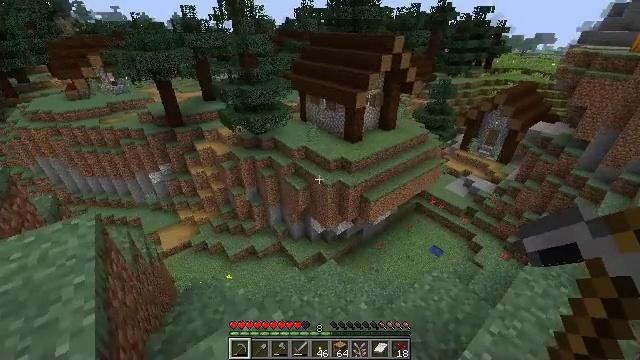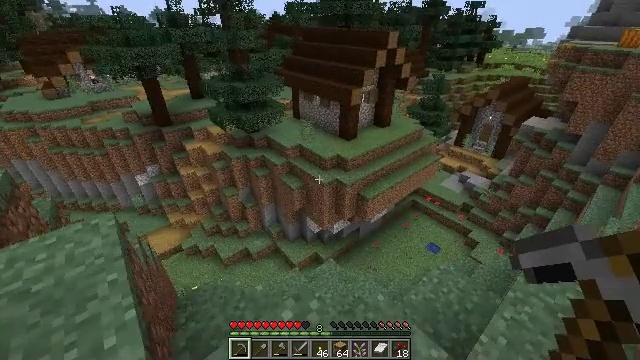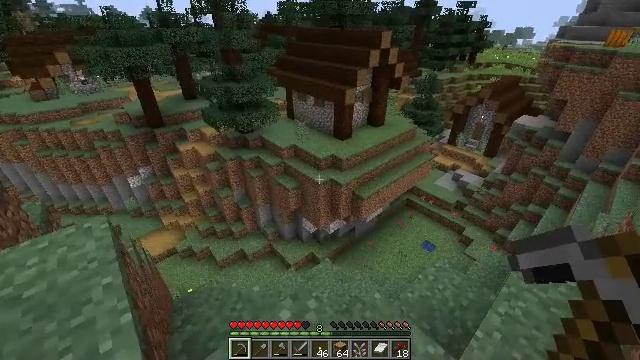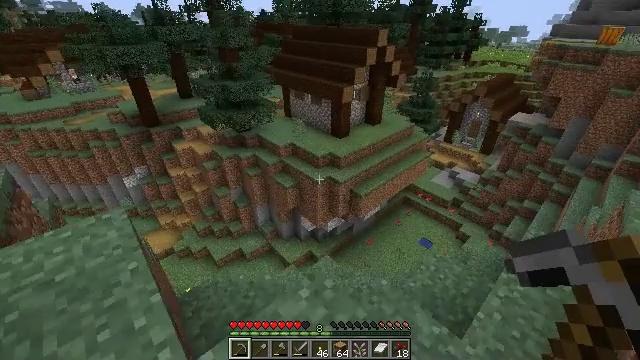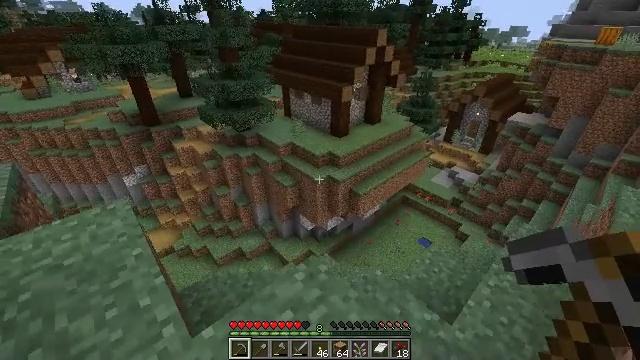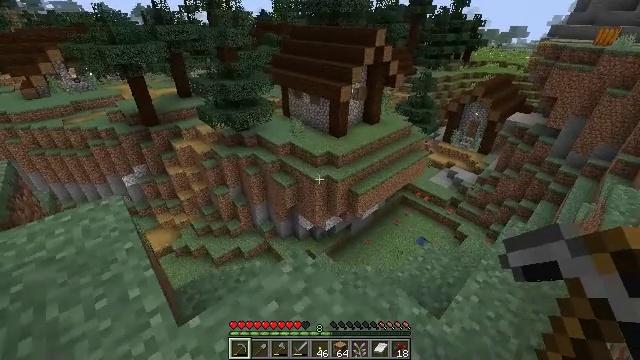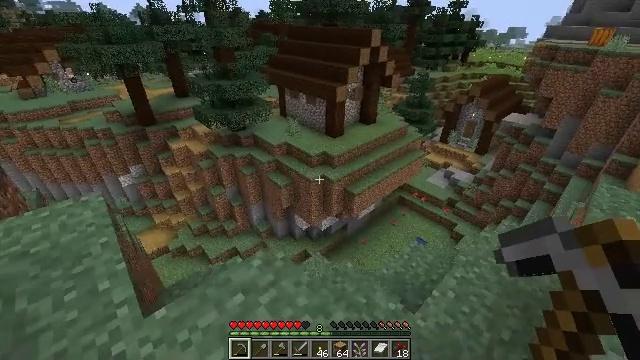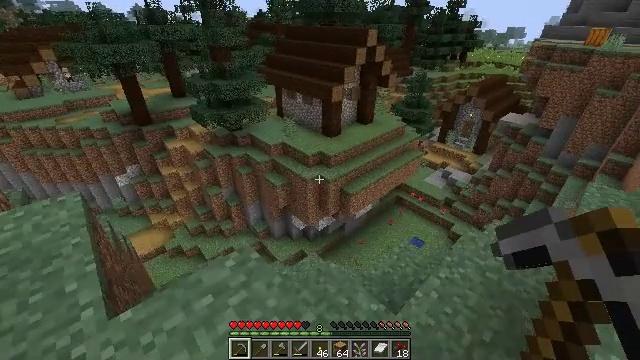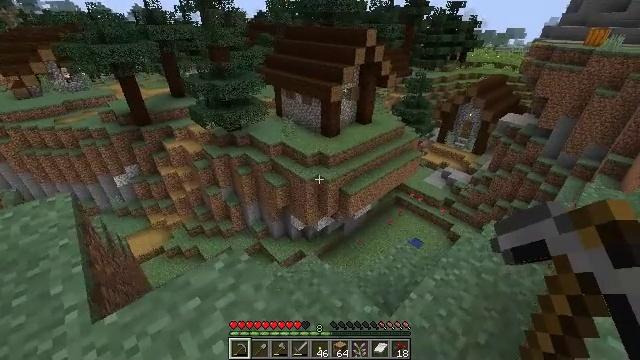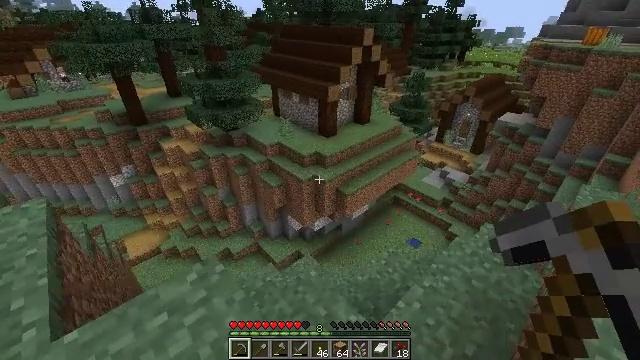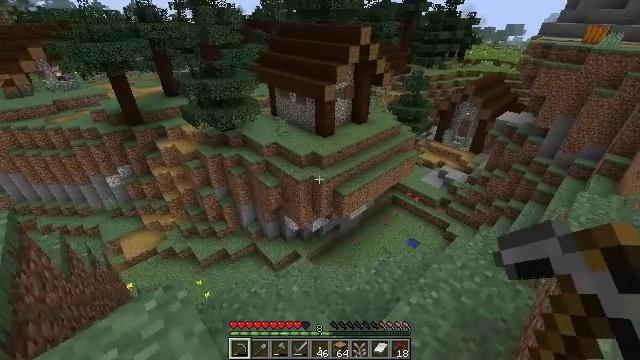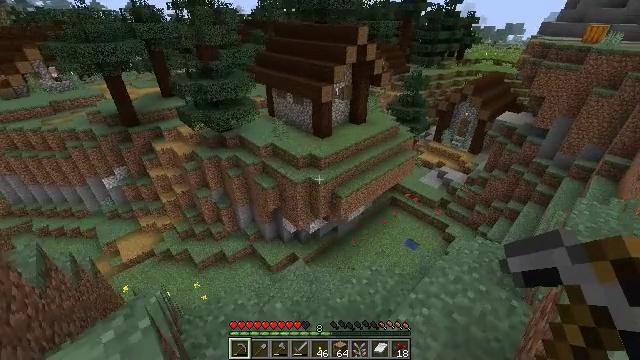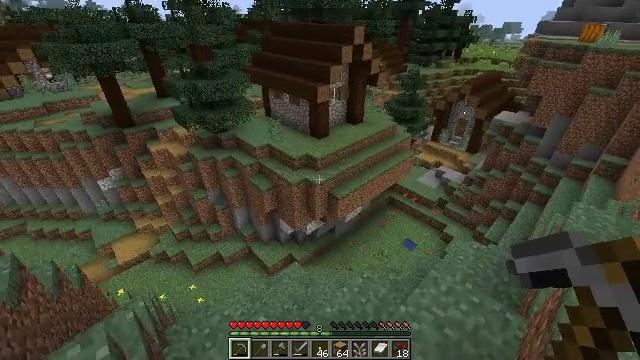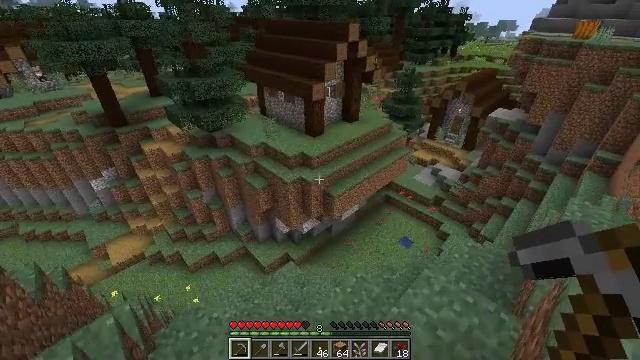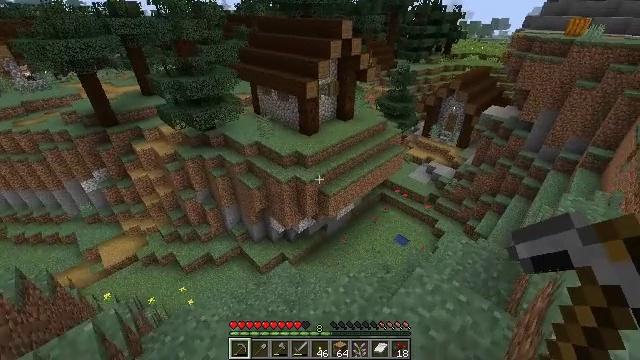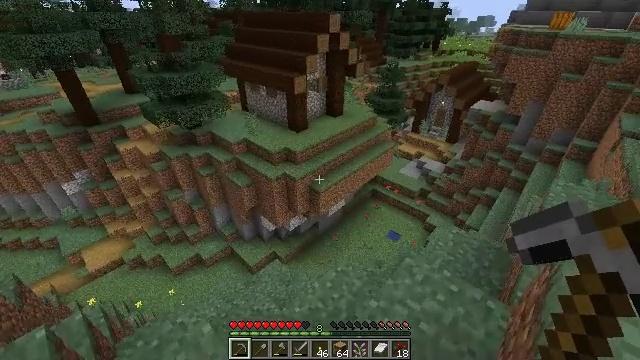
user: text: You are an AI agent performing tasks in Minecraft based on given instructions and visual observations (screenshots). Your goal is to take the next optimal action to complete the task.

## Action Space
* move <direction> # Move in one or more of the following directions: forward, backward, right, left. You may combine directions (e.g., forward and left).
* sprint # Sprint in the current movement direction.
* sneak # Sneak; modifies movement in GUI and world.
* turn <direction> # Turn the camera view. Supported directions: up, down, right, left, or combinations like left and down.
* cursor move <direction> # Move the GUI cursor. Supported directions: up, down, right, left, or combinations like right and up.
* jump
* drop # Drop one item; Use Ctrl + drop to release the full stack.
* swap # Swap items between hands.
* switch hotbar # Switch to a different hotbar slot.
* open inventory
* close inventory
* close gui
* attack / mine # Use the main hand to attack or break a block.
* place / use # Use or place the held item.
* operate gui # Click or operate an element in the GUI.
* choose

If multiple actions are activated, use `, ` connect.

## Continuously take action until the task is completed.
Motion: motion action
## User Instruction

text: Gather sweet berries from the bush.
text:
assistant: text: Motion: move back and move left, turn right
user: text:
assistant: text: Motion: move back and move left, turn right
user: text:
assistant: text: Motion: move back and move right, turn right
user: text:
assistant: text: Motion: move right
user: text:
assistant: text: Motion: move right
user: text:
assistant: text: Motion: move right
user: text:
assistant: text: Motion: move forward and move right
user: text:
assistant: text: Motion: move forward and move right
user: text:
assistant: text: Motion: move forward and move right
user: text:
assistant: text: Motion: move forward and move right
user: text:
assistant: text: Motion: move forward and move right
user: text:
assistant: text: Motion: move forward and move right
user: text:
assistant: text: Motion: move forward and move right
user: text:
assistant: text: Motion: move forward and move right, turn right
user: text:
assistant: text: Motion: move forward and move right, turn right
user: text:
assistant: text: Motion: move forward and move right, turn right
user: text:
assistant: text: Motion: move forward and move right, turn right
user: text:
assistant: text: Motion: move forward and move right, turn right
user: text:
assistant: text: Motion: move forward and move right, turn right
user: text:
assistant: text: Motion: move forward and move right
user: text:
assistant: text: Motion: move forward and move right
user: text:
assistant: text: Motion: move forward and move right
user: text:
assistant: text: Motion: move forward and move right
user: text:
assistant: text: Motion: move forward and move right
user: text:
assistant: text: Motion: move forward and move right
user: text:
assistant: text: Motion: move forward and move right
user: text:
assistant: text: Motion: move forward and move right
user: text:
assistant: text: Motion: move forward and move right
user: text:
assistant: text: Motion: move forward and move right
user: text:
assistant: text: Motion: move forward and move right